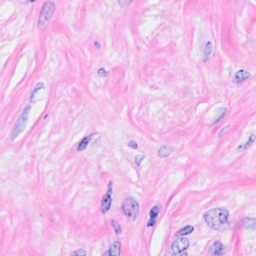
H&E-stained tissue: Breast